Interaction volume radius: 10 \u00c5
Interaction volume height: 25 \u00c5
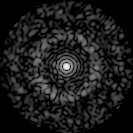
Disorder parameter: 0.835